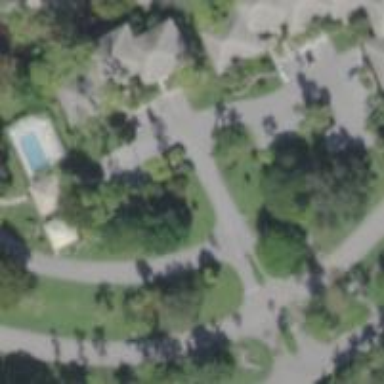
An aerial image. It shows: Residential road.